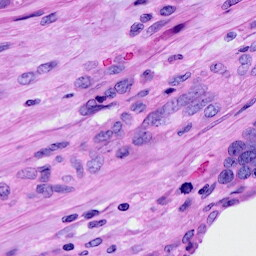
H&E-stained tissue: Ovarian